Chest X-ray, AP view. Patient: 34 years old, sex F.
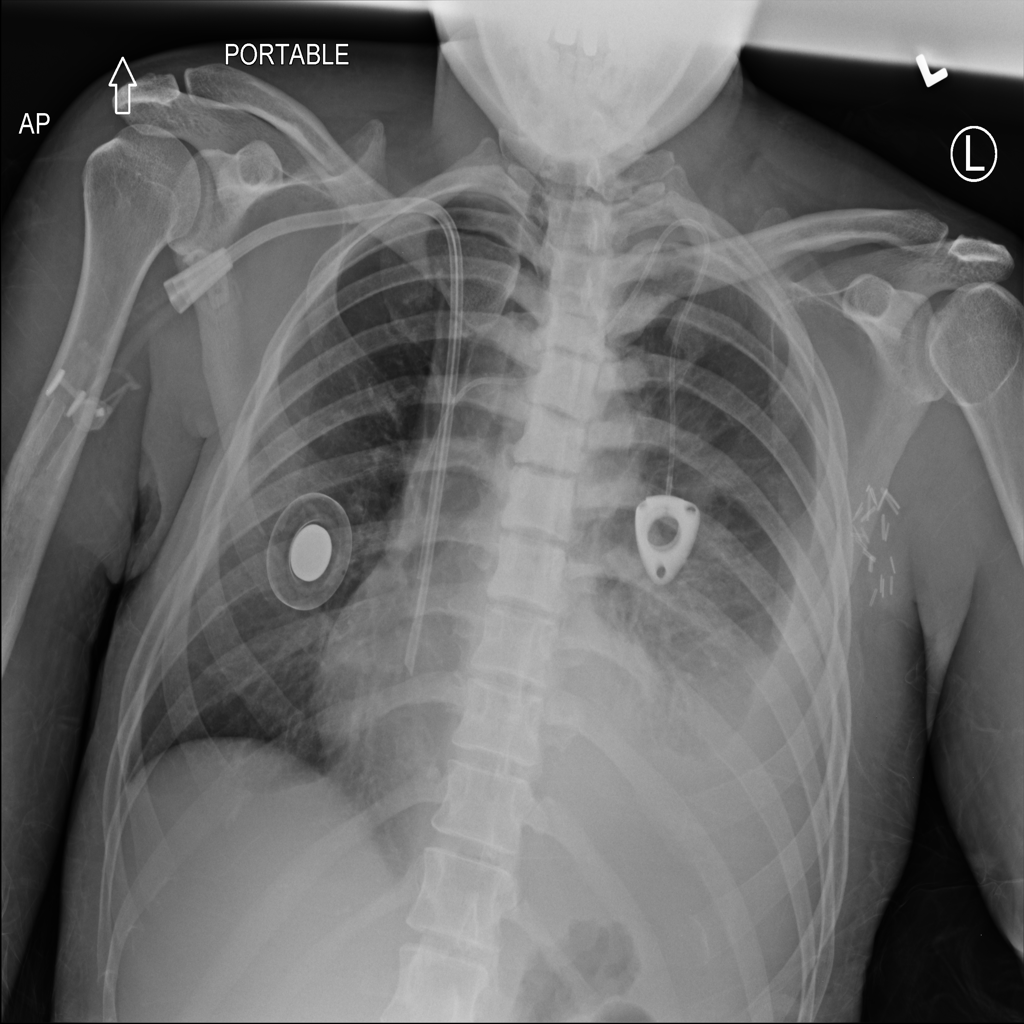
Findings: Atelectasis, Effusion